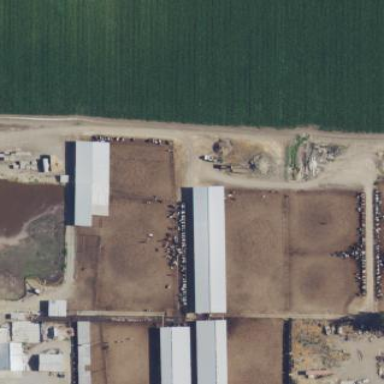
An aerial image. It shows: Farmyard area.